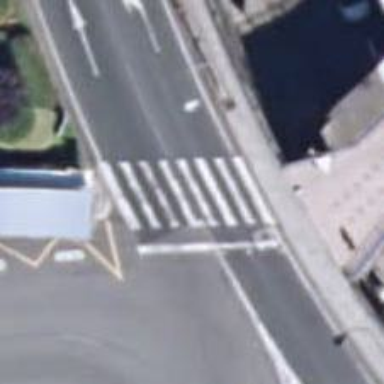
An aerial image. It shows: Marked crossing on footway.